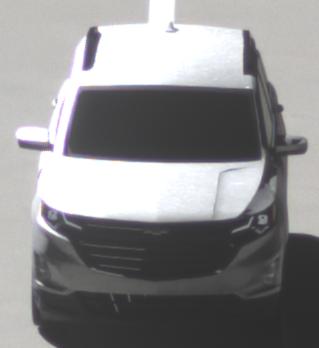
Make: Chevrolet
Model: Equinox
Detailed model: Gen. 2
Model produced from: 2015
Model produced until: 2017
Doors: 5
Color: white
Road condition: wet road
Daytime: morning or afternoon
Contrast: high contrast